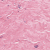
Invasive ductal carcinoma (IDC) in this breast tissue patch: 0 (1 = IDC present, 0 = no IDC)